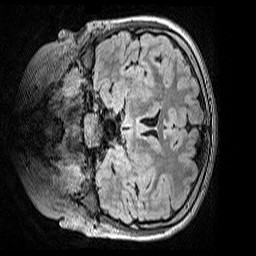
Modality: FLAIR
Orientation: coronal
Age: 9
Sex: female
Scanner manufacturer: siemens
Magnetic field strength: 3 T
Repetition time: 5 s
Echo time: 0.388 s